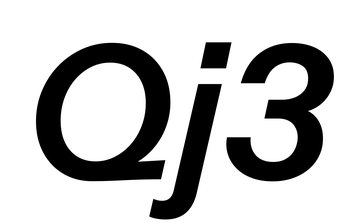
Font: InstrumentSans-Italic_SemiBold_Italic